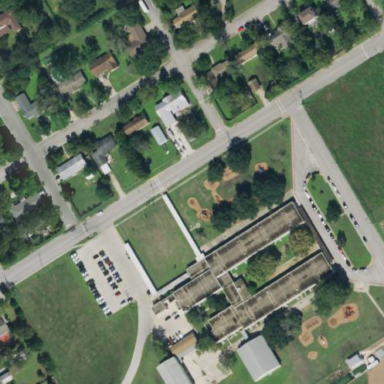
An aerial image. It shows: School.